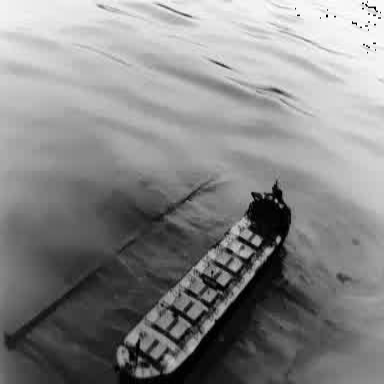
There is a liner in the infrared image.